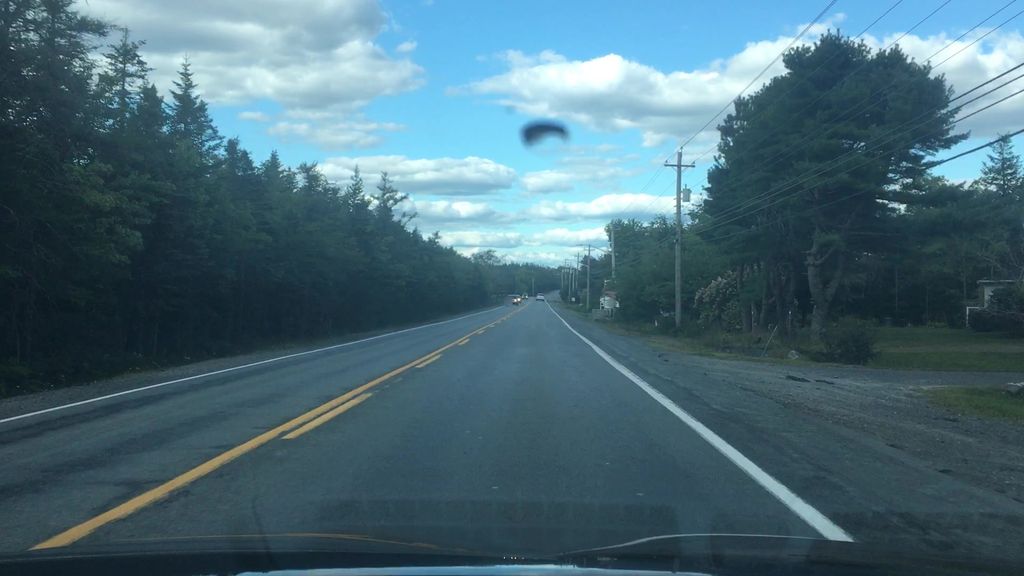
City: halifax